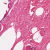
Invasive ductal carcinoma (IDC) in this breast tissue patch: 0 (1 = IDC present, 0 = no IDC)